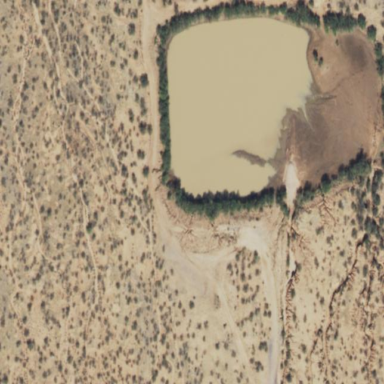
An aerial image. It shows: Reservoir of natural water.